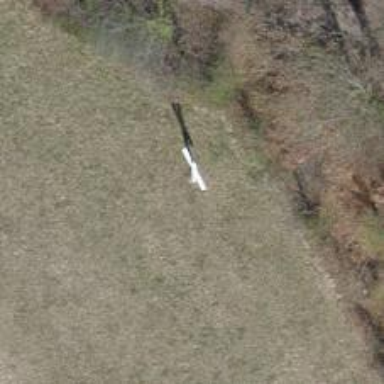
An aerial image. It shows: Historic wayside cross.